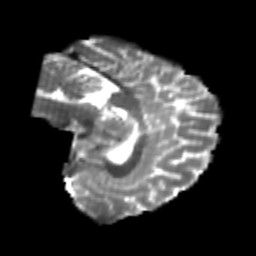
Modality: T2w
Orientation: sagittal
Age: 23
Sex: female
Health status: healthy
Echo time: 0.074 s